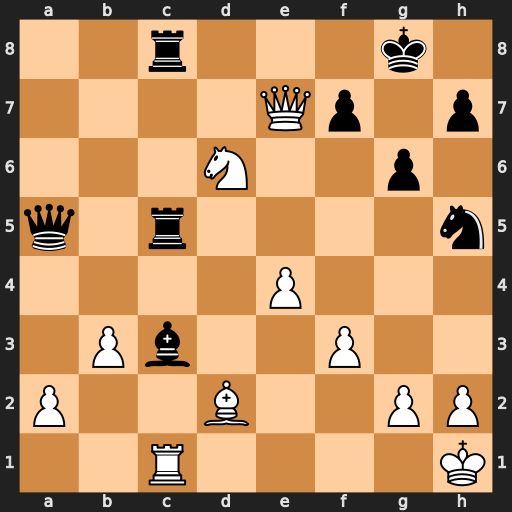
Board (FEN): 2r3k1/4Qp1p/3N2p1/q1r4n/4P3/1Pb2P2/P2B2PP/2R4K
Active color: w
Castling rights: -
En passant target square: -
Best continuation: Qxf7+ Kh8 Nxc8 Ng3+ hxg3 Rh5+ Kg1 Qc5+ Kf1